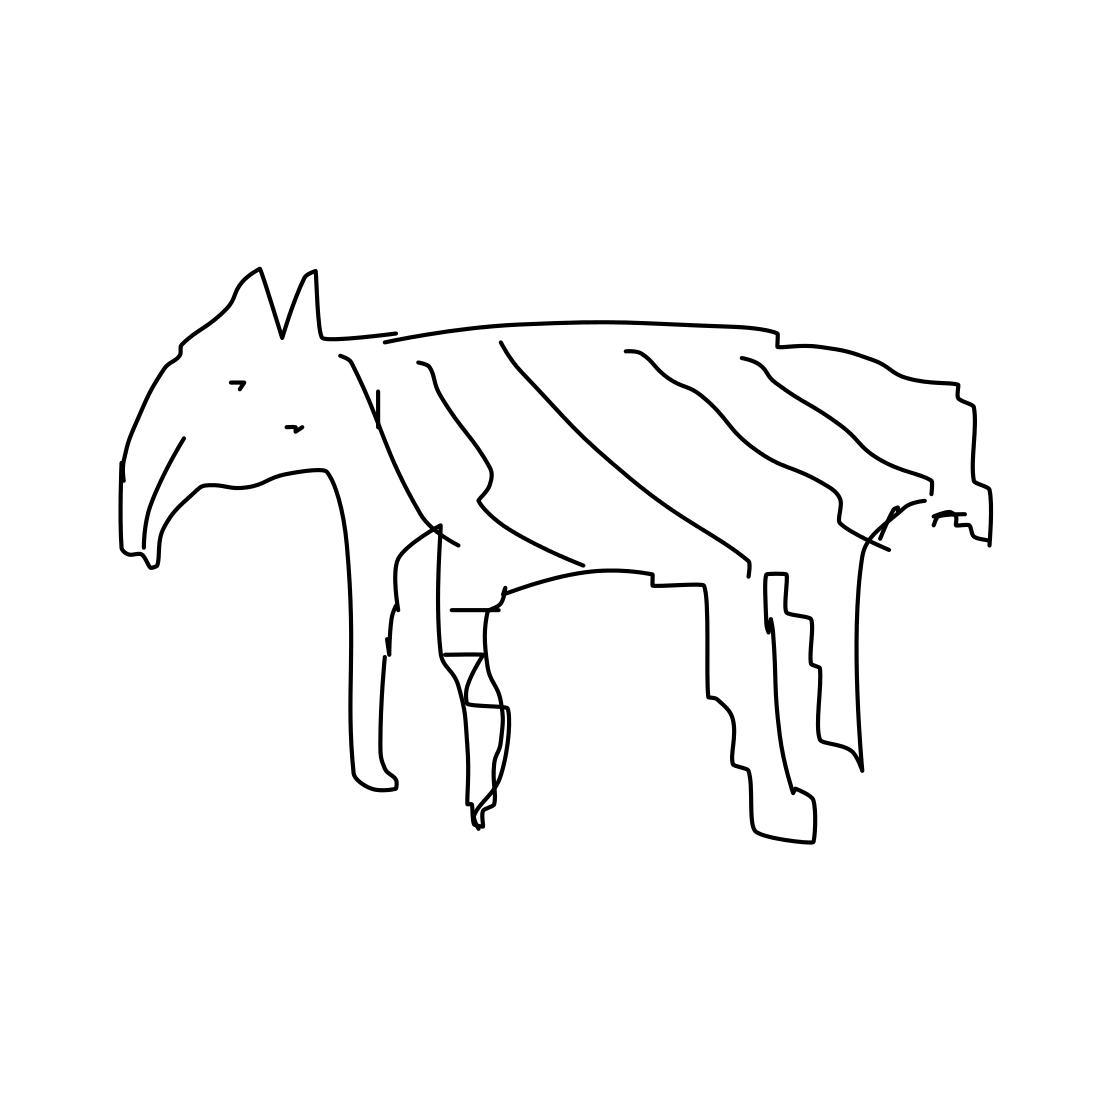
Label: zebra